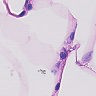
Metastatic tissue present: no